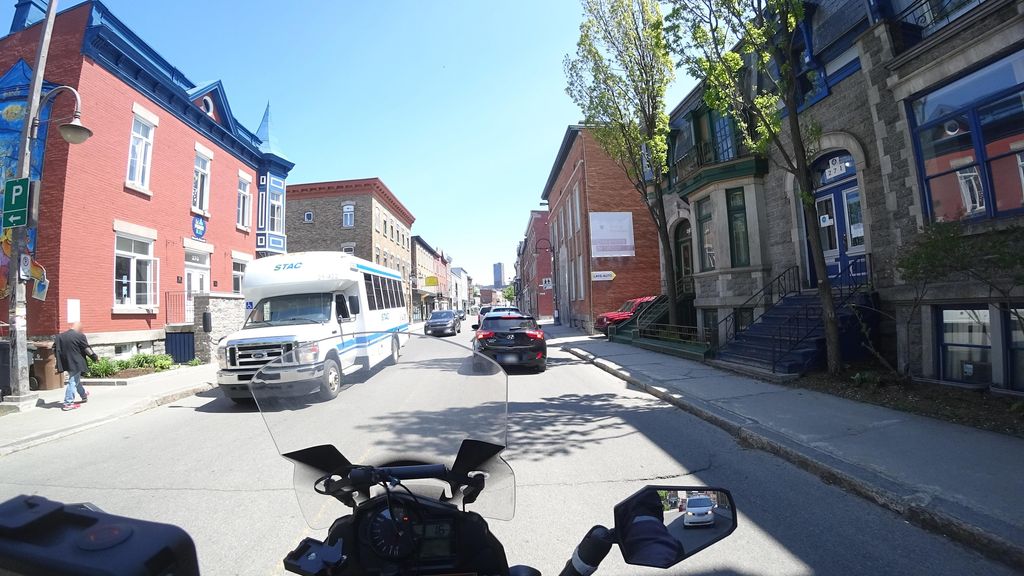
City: quebec_city